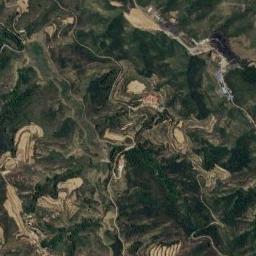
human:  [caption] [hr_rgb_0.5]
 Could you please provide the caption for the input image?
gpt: The vegetation coverage of the mountains is low .

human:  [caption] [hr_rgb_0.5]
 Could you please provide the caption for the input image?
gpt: The folded mountain is covered with some vegetation .

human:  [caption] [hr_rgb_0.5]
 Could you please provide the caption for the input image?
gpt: The mountain is uneven and rough .

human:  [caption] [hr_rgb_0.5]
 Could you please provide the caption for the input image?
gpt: The mountain is full of green plants with lines of bare land .

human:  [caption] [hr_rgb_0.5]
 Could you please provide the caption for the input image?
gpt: There are some green ravines and yellow farmlands on the mountain .